Aerial crown-view tile of a tropical tree (Barro Colorado Island, Panama), acquired 20250715:
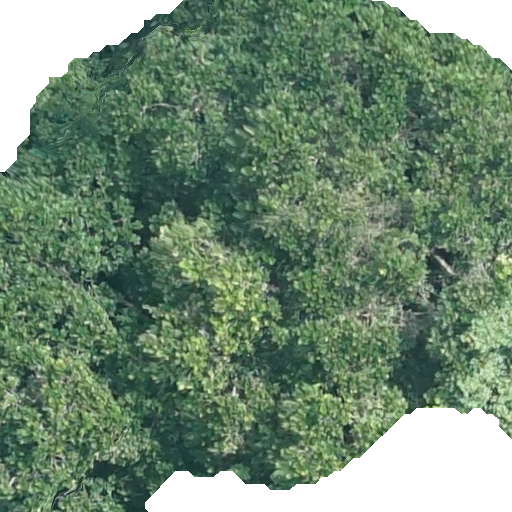
Species: Anacardium excelsum
GBIF accepted scientific name: Anacardium excelsum
Crown area: 411.754 m²